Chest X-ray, PA view. Patient: 15 years old, sex F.
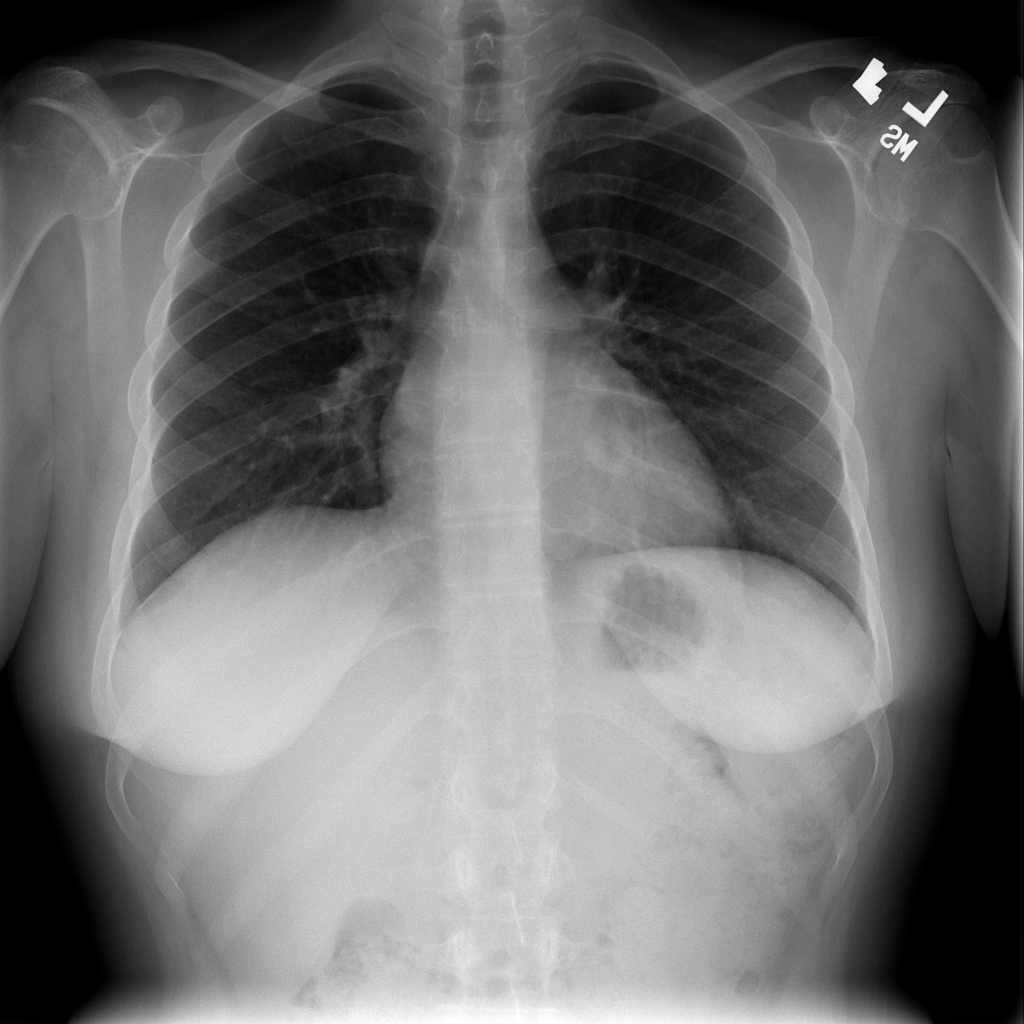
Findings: No Finding